Question: I have listview that binding with observable Collection, this listview show the invoice items, any item in invoice maybe has a sub detail (Options), (for example item color),
what i want to ask about is: how to make list view show the item options as list under the main item in listview, i hope my question is clear .. for more clarity look at the image :

What i want is in a yellow color, how to make listview look like the image ?
here's my invoice listview code :
'''
<ListView x:Name="temsReceipt" ItemsSource="{Binding ocItemsReceipt}">
<ListView.View>
<GridView ColumnHeaderContainerStyle="{StaticResource myHeaderStyle}">
<GridViewColumn>
<GridViewColumn.CellTemplate>
<DataTemplate>
<TextBlock Height="40" Width="50"></TextBlock>
</DataTemplate>
</GridViewColumn.CellTemplate>
</GridViewColumn>
<GridViewColumn Header="Item Name" Width="230" DisplayMemberBinding="{Binding ItemName}"/>
<GridViewColumn Header="Item Price" Width="100" DisplayMemberBinding="{Binding ItemPrice}"/>
</GridView>
</ListView.View>
'''
The same think if i used the datagrid
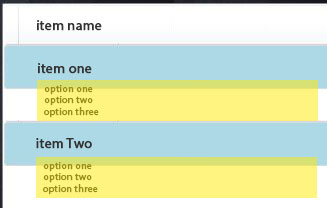
Answer: Let's say that you have following classes:
'''
class InvoiceItem
{
public string ItemName { get; set; }
public List<InvoiceOption> Options { get; set; }
}
class InvoiceOption
{
public string OptionName { get; set; }
}
'''
ListView solution:
'''
<ListView x:Name="temsReceipt" ItemsSource="{Binding}">
<ListView.Resources>
<Style TargetType="ListViewItem">
<Setter Property="HorizontalContentAlignment" Value="Stretch" />
</Style>
</ListView.Resources>
<ListView.View>
<GridView>
<GridViewColumn>
<GridViewColumn.CellTemplate>
<DataTemplate>
<TextBlock Height="40" Width="50"></TextBlock>
</DataTemplate>
</GridViewColumn.CellTemplate>
</GridViewColumn>
<GridViewColumn Header="Item Name" Width="230" >
<GridViewColumn.CellTemplate>
<DataTemplate>
<Grid HorizontalAlignment="Stretch">
<Grid.RowDefinitions>
<RowDefinition Height="40" />
<RowDefinition Height="*" />
</Grid.RowDefinitions>
<TextBlock Text="{Binding ItemName}" VerticalAlignment="Center"
FontWeight="Bold" FontSize="18"/>
<ListBox ItemsSource="{Binding Options}" Grid.Row="1" Background="Yellow"
HorizontalAlignment="Stretch">
<ListBox.ItemTemplate>
<DataTemplate>
<TextBlock Text="{Binding OptionName}" />
</DataTemplate>
</ListBox.ItemTemplate>
</ListBox>
</Grid>
</DataTemplate>
</GridViewColumn.CellTemplate>
</GridViewColumn>
<GridViewColumn Header="Item Price" Width="100" DisplayMemberBinding="{Binding ItemPrice}"/>
</GridView>
</ListView.View>
</ListView>
'''
If you want to use DataGrid you can use RowDetailsTemplate:
'''
<DataGrid ItemsSource="{Binding}" AutoGenerateColumns="False">
<DataGrid.Columns>
<DataGridTextColumn Header="Name" Binding="{Binding ItemName}" />
</DataGrid.Columns>
<DataGrid.RowDetailsTemplate>
<DataTemplate>
<StackPanel Margin="2" Background="Yellow">
<TextBlock Text="Options:" />
<ListBox ItemsSource="{Binding Options}">
<ListBox.ItemTemplate>
<DataTemplate>
<TextBlock Text="{Binding OptionName}" />
</DataTemplate>
</ListBox.ItemTemplate>
</ListBox>
</StackPanel>
</DataTemplate>
</DataGrid.RowDetailsTemplate>
</DataGrid>
'''
Sample data:
'''
...
public MainWindow()
{
InitializeComponent();
List<InvoiceItem> _source = new List<InvoiceItem>
{
new InvoiceItem
{
ItemName = "Item1",
Options = new List<InvoiceOption>
{
new InvoiceOption { OptionName = "Option1" },
new InvoiceOption { OptionName = "Option2" }
}
},
new InvoiceItem
{
ItemName = "Item2",
Options = new List<InvoiceOption>
{
new InvoiceOption { OptionName = "Option3" },
new InvoiceOption { OptionName = "Option4" }
}
}
};
this.DataContext = _source;
}
...
'''
ListView result: